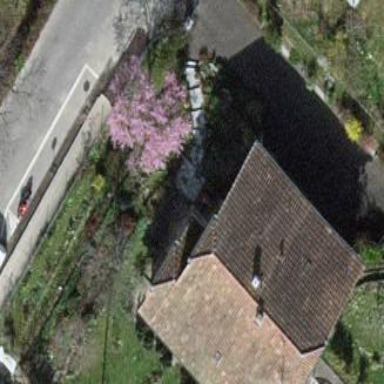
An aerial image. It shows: Detached building.